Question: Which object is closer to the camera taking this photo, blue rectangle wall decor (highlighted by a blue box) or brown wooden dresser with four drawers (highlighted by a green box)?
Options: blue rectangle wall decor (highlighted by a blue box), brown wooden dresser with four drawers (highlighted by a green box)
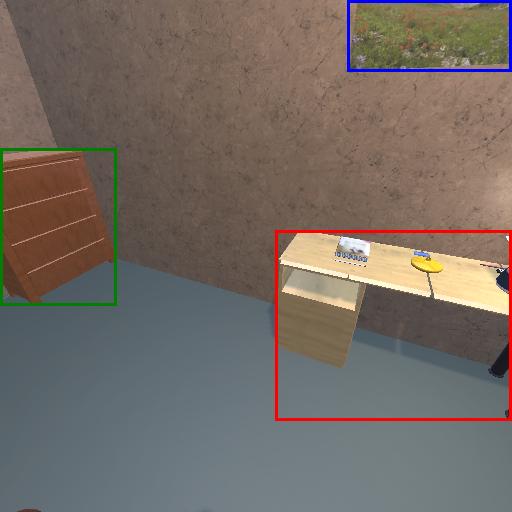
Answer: blue rectangle wall decor (highlighted by a blue box)